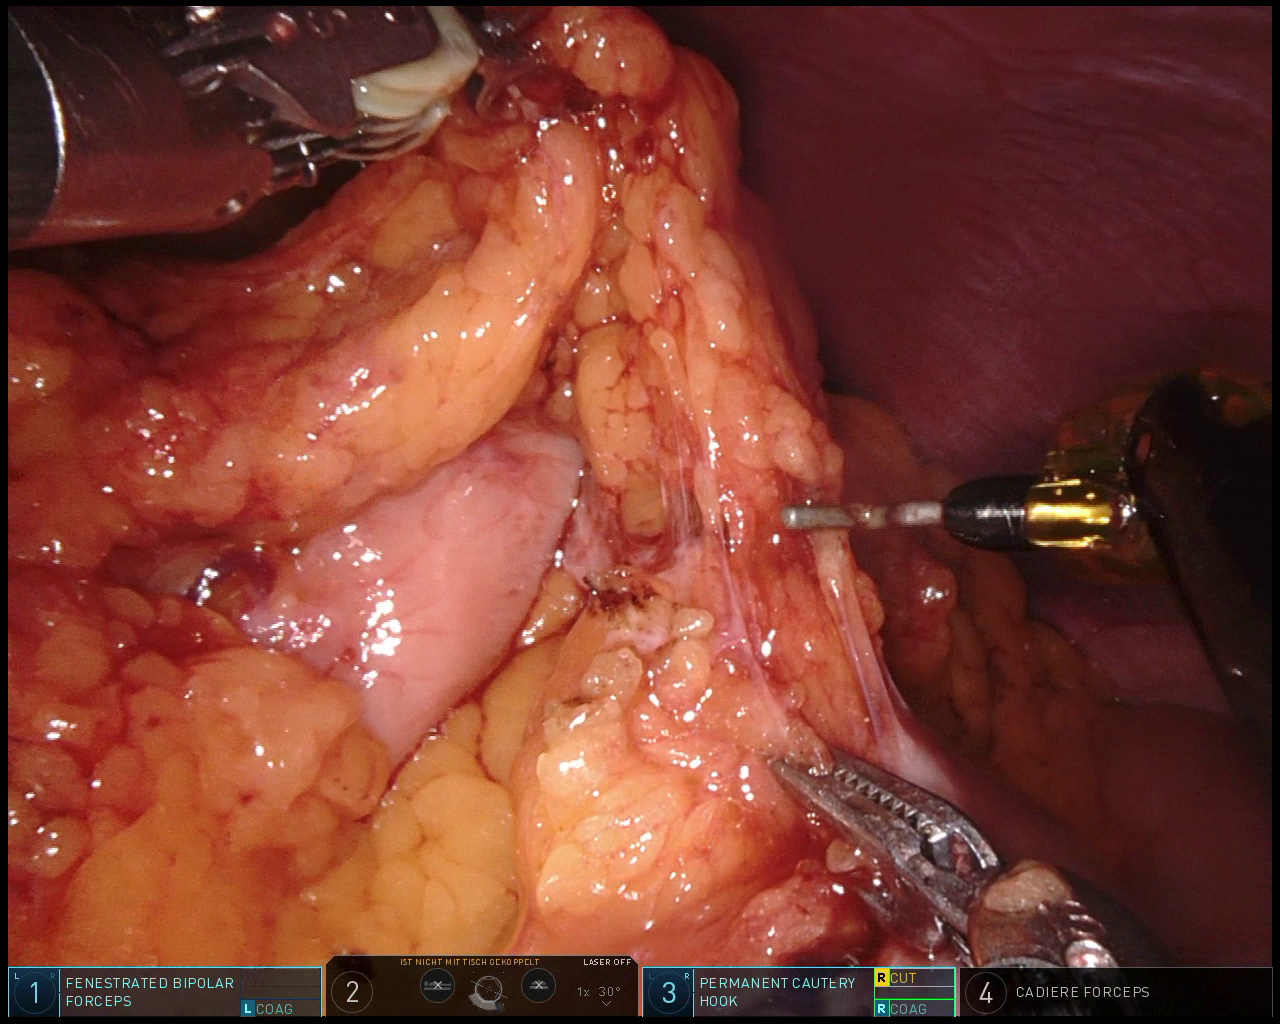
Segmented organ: stomach
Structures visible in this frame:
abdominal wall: yes
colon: yes
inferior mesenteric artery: no
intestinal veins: no
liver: no
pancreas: no
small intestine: no
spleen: no
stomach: yes
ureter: no
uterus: no
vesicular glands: no